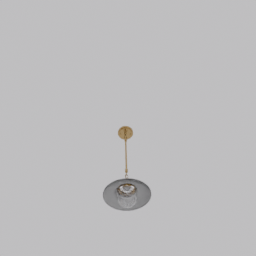
Label: lighting